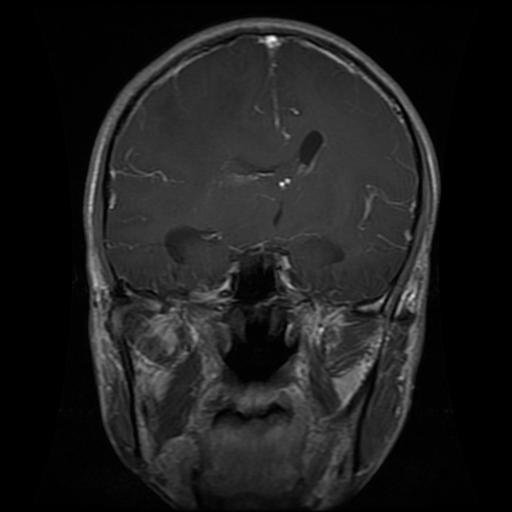
Label: glioma